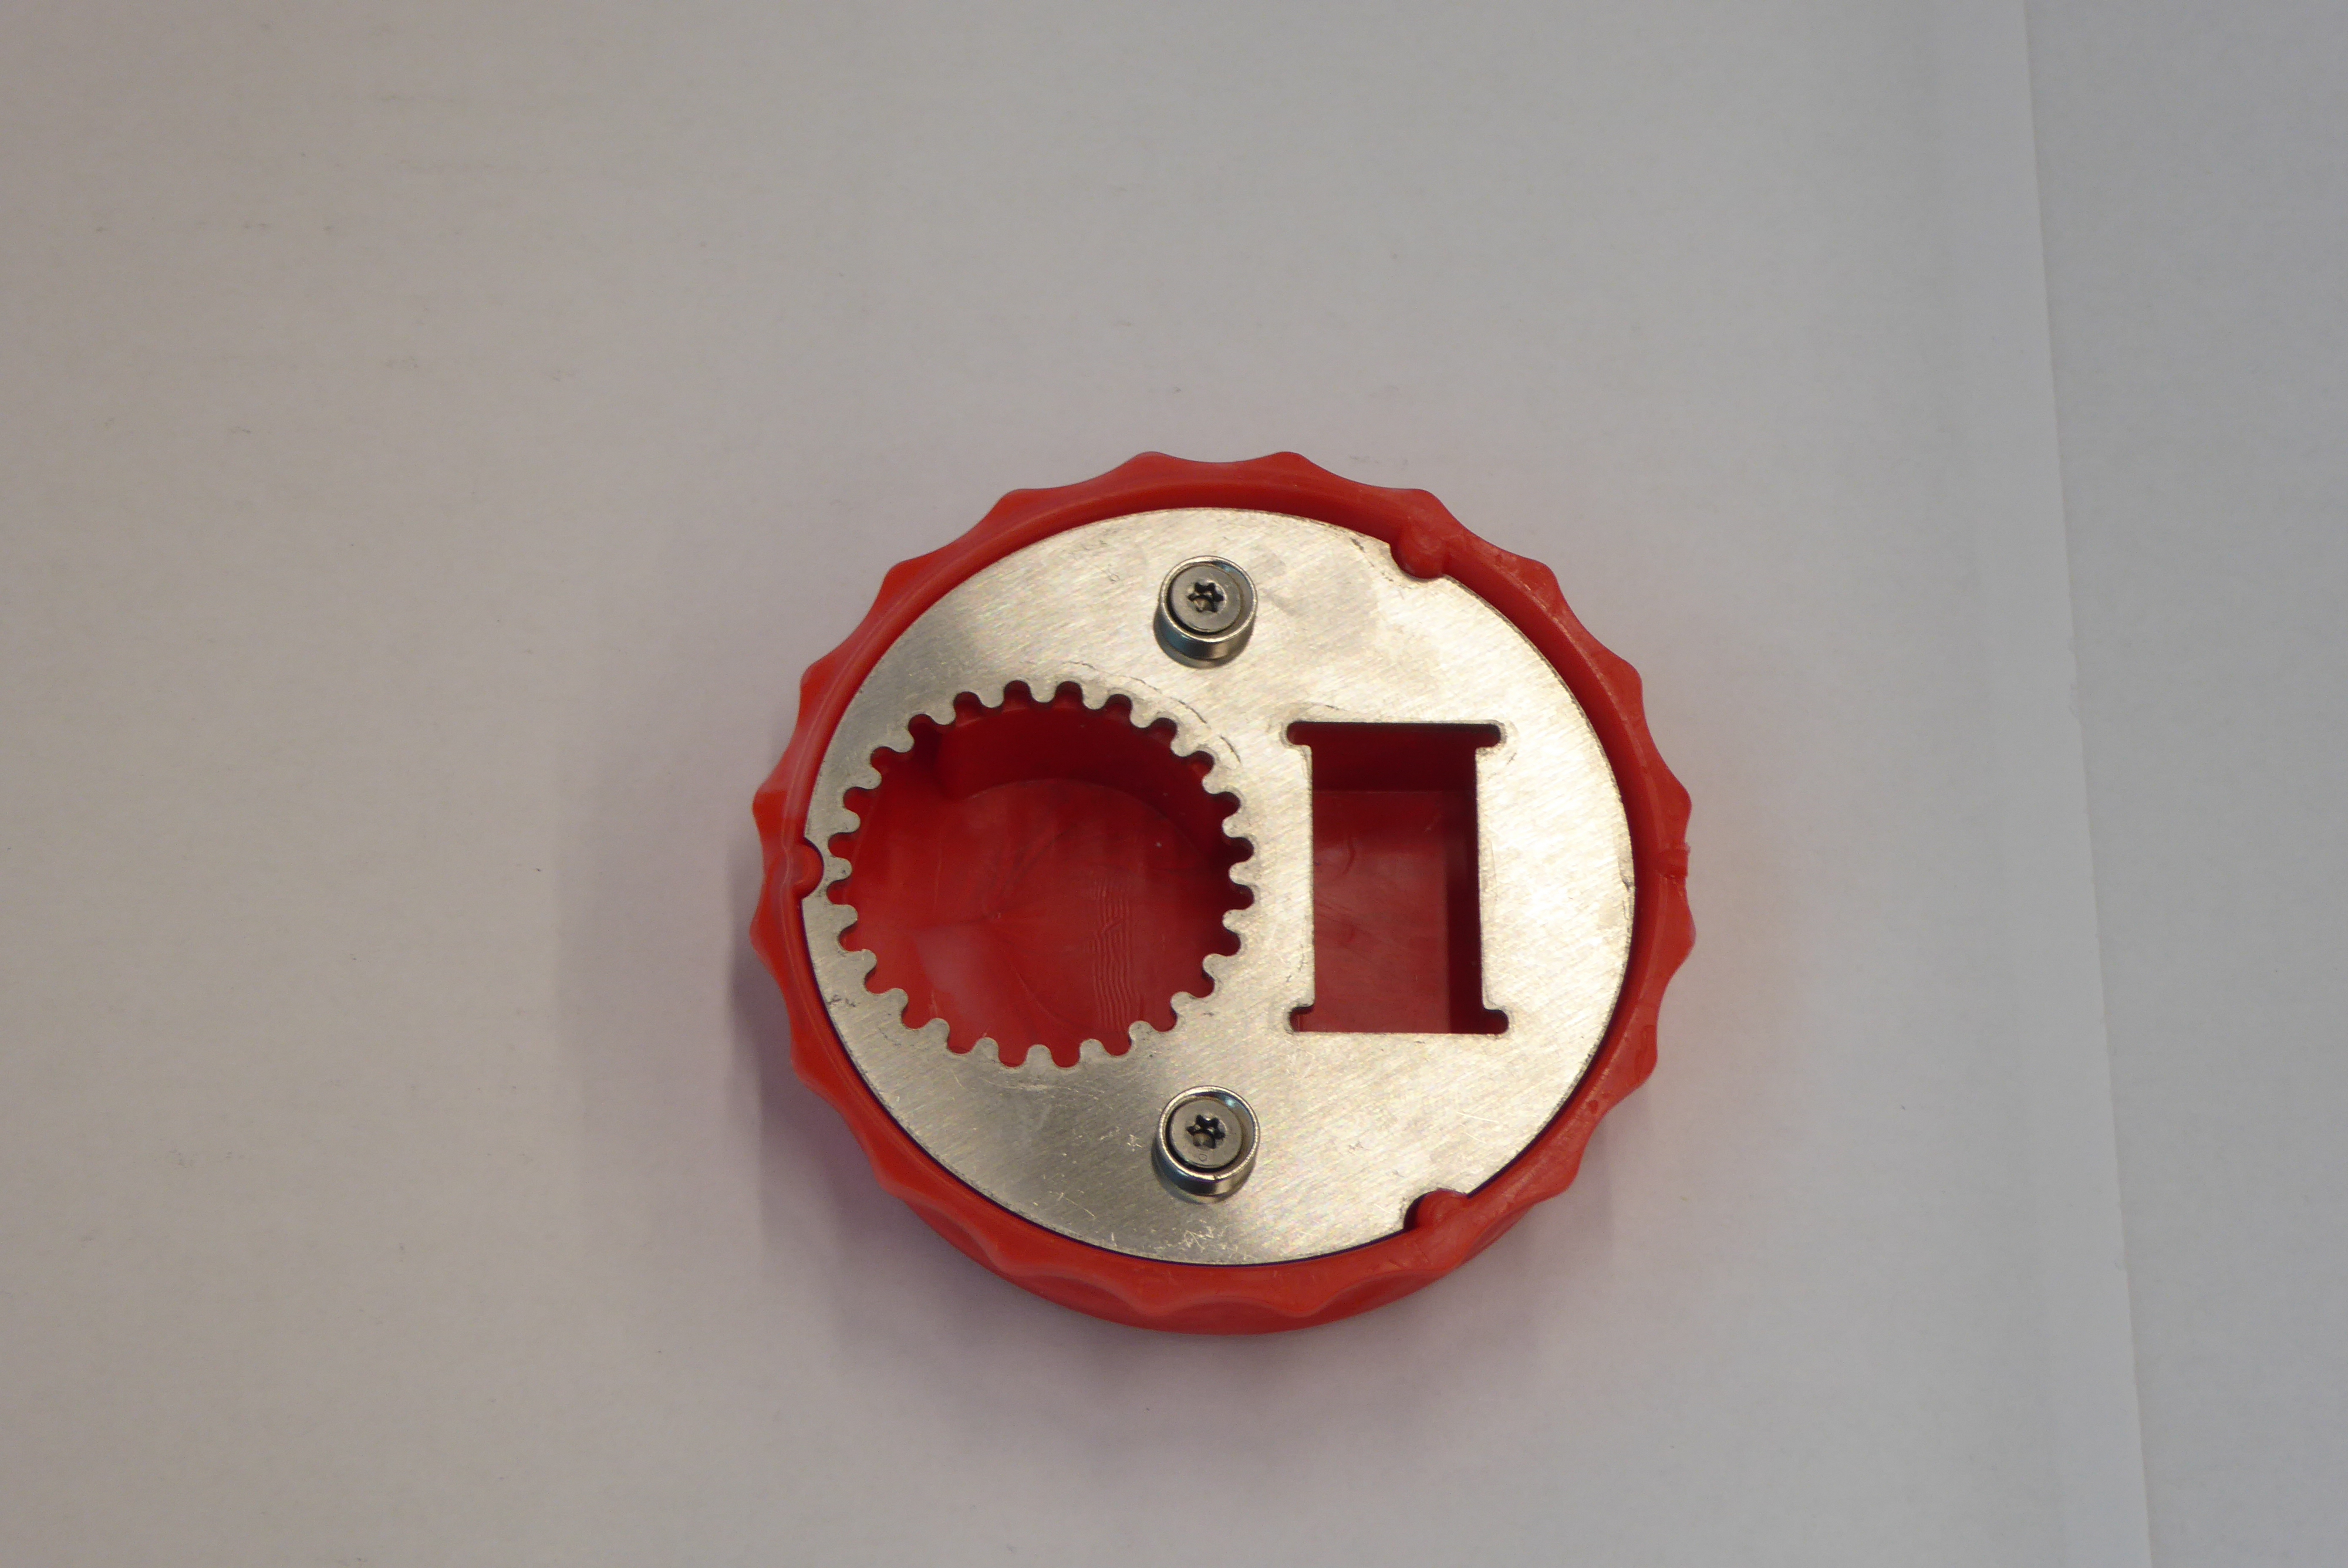
Label: Bottle Opener